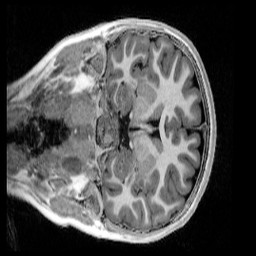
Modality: UNIT1_denoised
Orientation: coronal
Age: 9
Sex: female
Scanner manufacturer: siemens
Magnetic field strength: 3 T
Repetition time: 4 s
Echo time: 0.00303 s